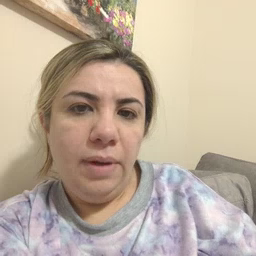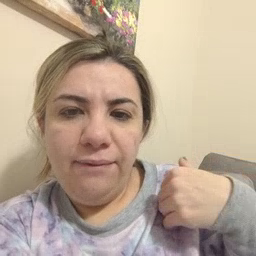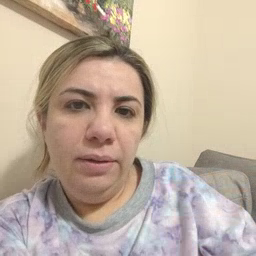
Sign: have